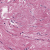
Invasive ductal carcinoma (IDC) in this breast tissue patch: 0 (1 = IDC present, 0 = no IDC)